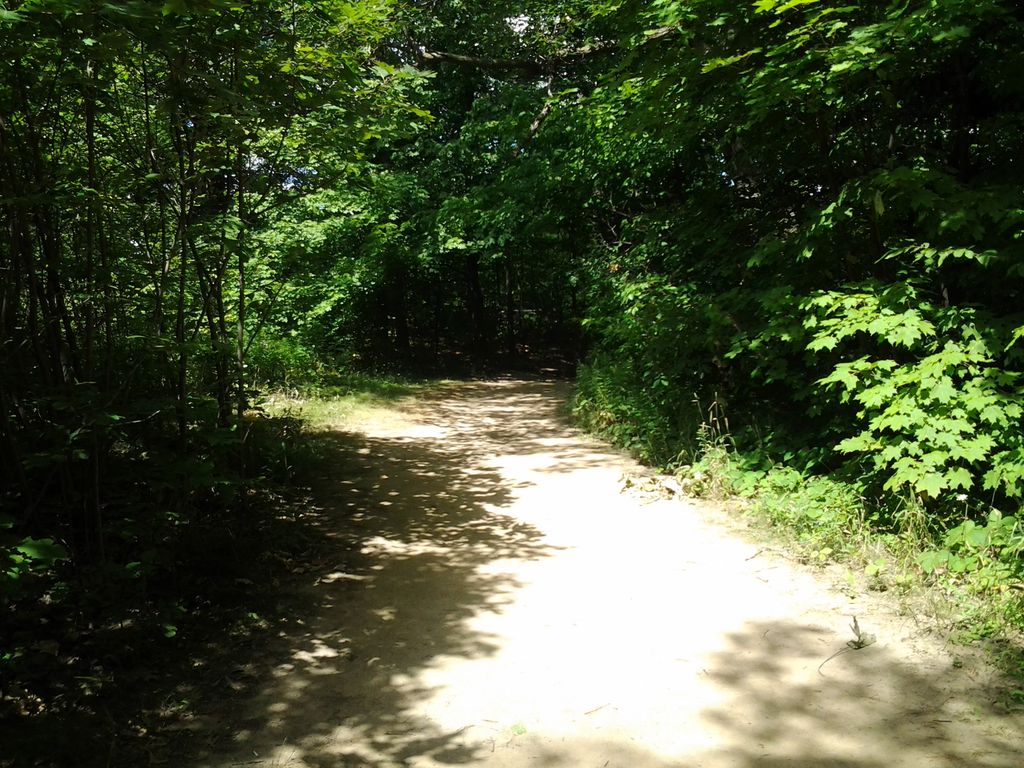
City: hamilton